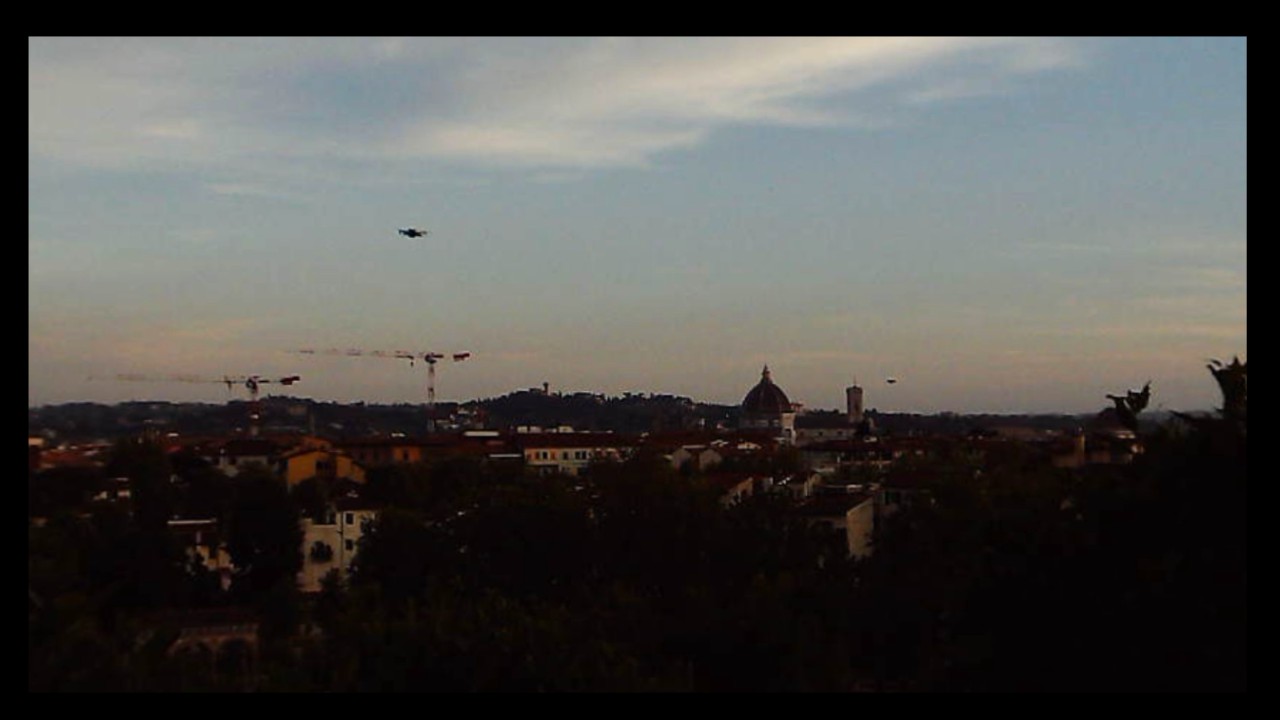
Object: Betafpv air75

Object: DJI Mini 3